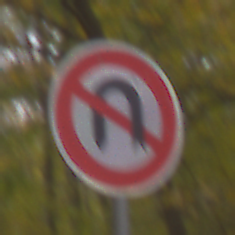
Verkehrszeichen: VerbotWenden
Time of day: Midday
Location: Outdoor (Nature)
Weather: Overcast
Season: NotSpecified
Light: Natural